Field crop: tomato
Growth stage: 1
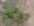
Species: solanum